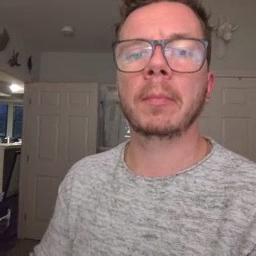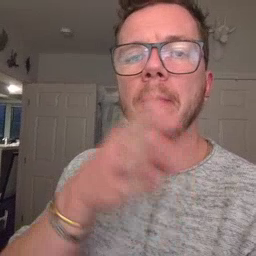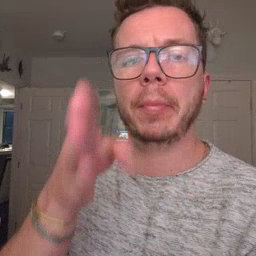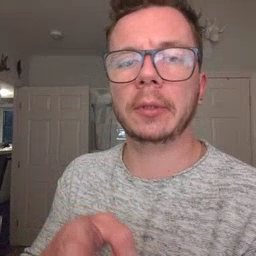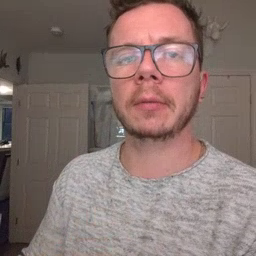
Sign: person